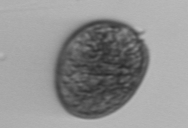
Label: Prorocentrum